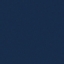
Label: SeaLake